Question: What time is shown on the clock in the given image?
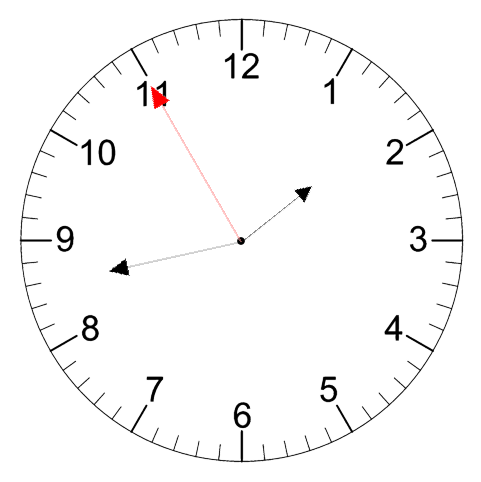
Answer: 01:42:55